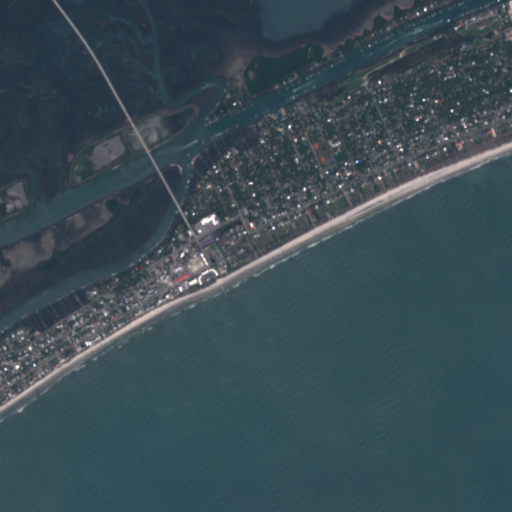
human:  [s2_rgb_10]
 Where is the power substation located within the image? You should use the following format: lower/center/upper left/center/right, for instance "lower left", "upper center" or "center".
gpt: The power substation is located in the center of the image.
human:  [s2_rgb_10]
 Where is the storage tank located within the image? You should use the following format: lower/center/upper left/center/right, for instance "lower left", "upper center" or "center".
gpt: The storage tank is located in the center of the image.
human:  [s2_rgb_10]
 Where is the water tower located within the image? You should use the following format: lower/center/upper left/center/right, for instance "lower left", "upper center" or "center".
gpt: The water tower is located in the center of the image.
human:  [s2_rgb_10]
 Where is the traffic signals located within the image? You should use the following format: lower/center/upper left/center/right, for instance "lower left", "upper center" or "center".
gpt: The traffic signals is located in the center of the image.
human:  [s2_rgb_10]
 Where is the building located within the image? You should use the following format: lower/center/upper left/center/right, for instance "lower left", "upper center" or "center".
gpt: There is no building in the image.